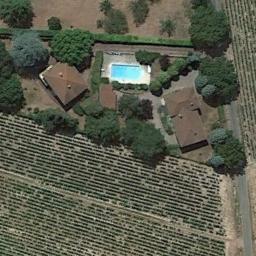
Label: residential